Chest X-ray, AP view. Patient: 59 years old, sex M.
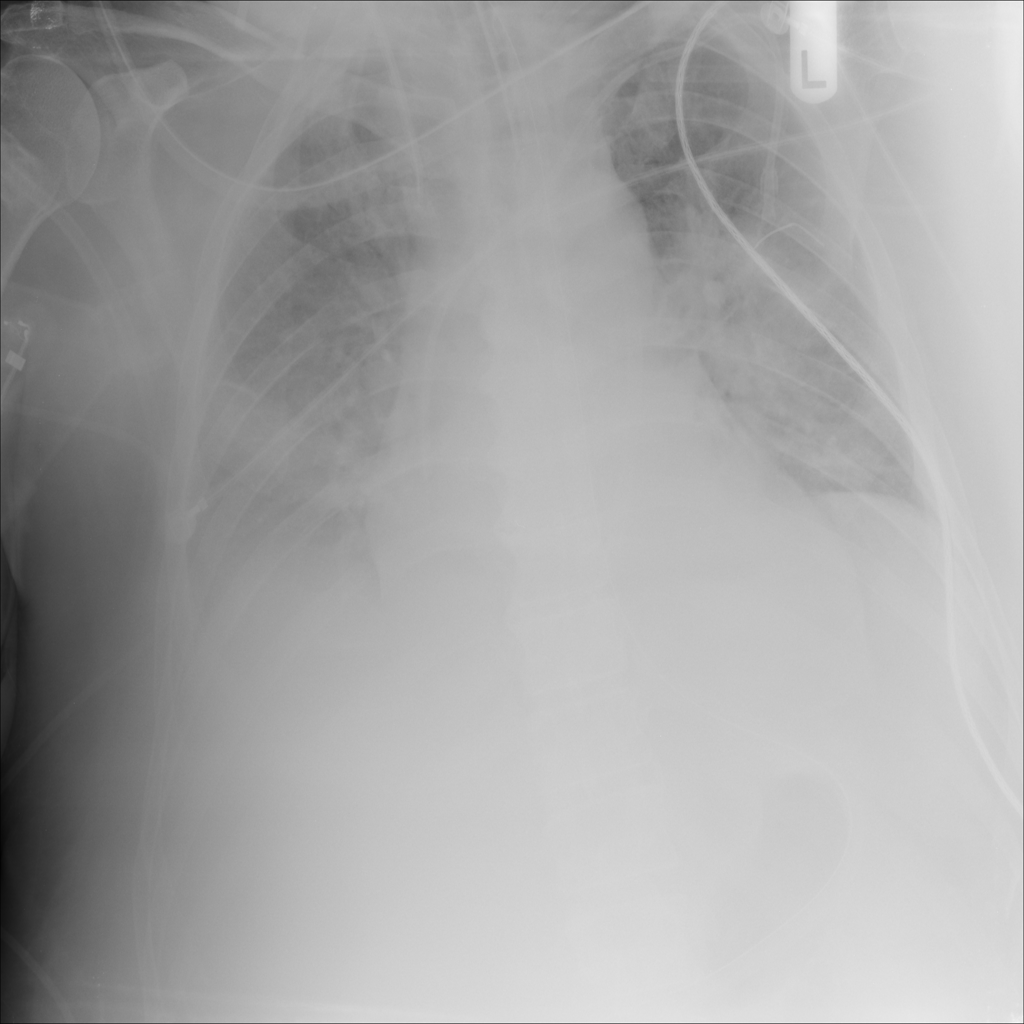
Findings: No Finding